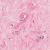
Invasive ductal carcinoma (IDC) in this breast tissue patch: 0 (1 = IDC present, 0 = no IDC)